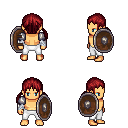
a pixel art fantasy rpg character, male body template, human, tanned skin, steel arm armor, white pants, brunette twin-tailed hairstyle, white cloth bandages, shield, four views (front, back, left, right), 2x2 character sprite sheet, small pixel art, hard edges, no anti-aliasing